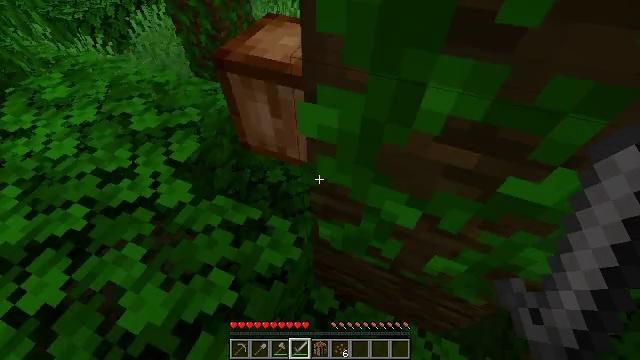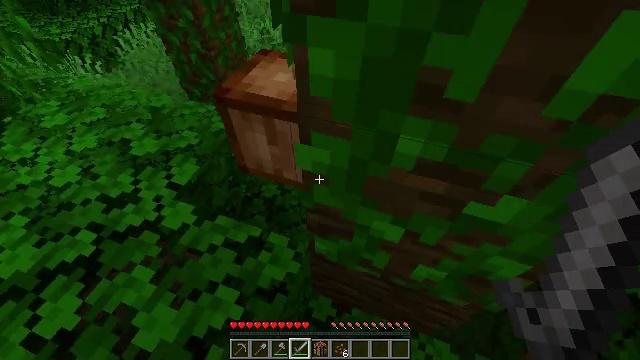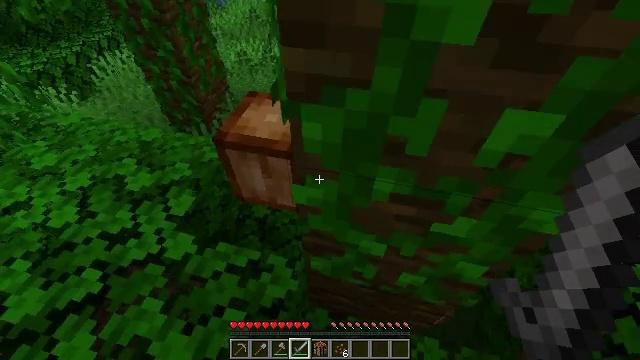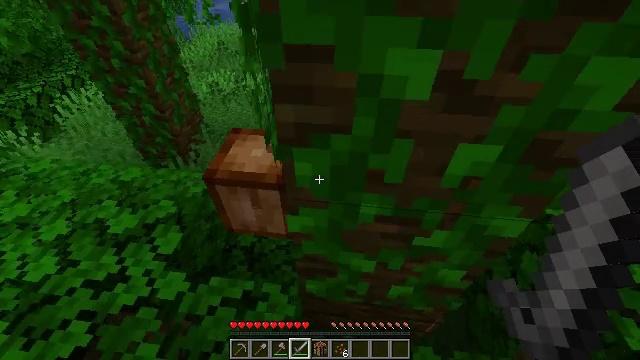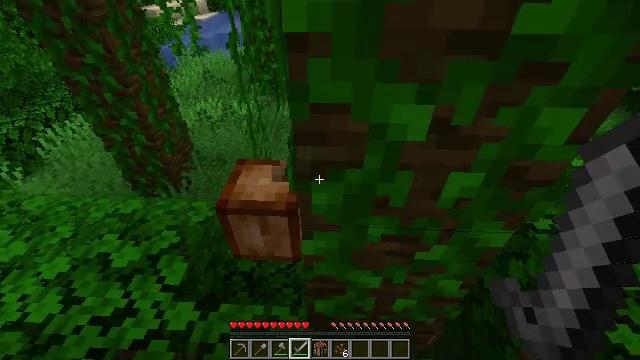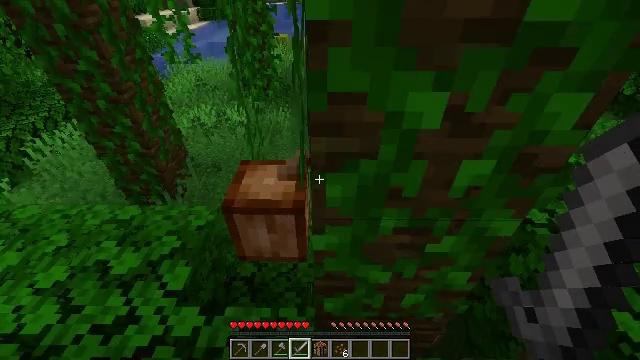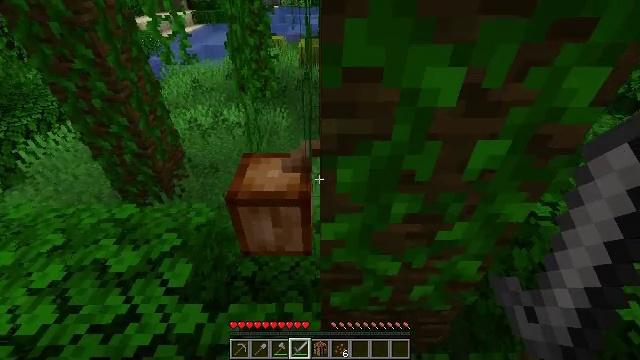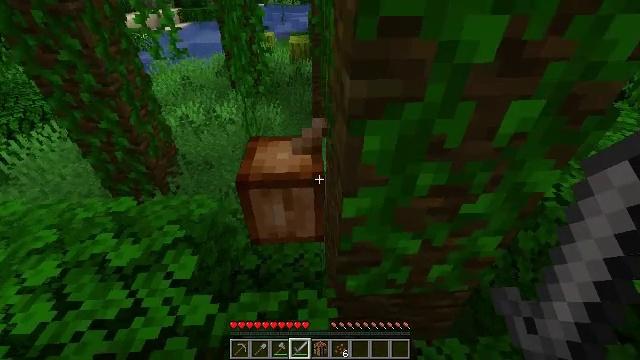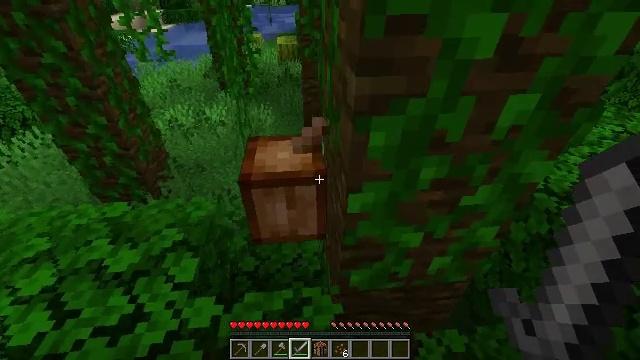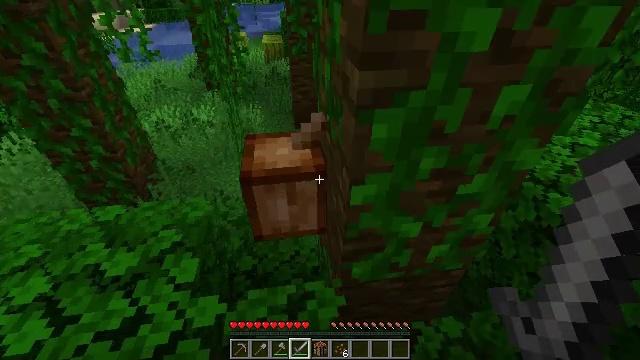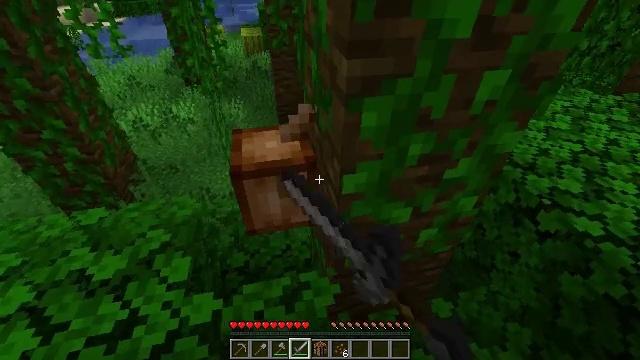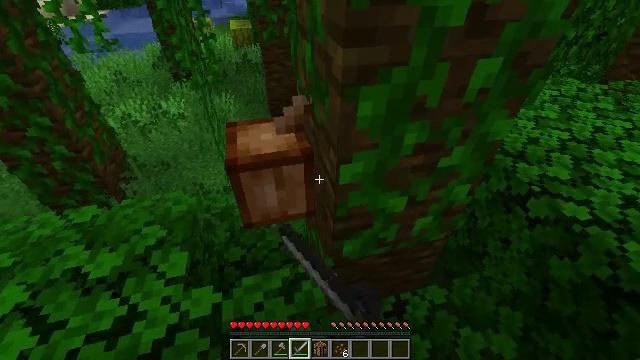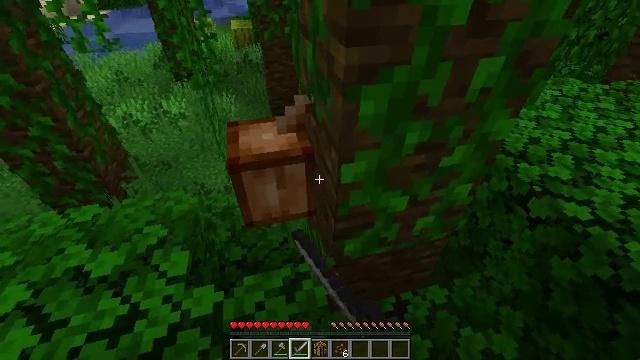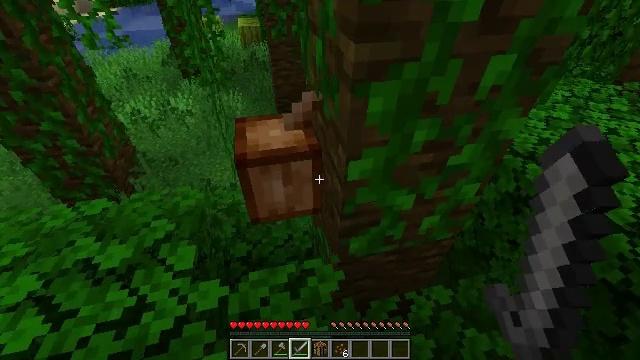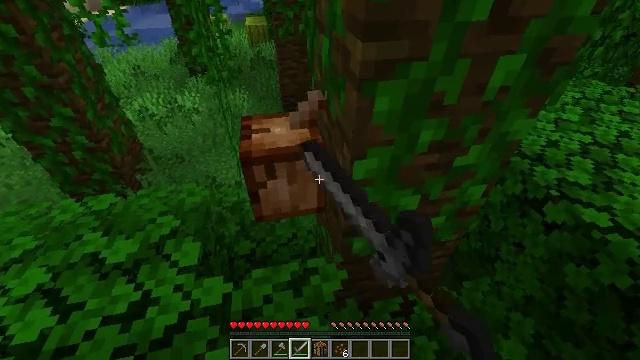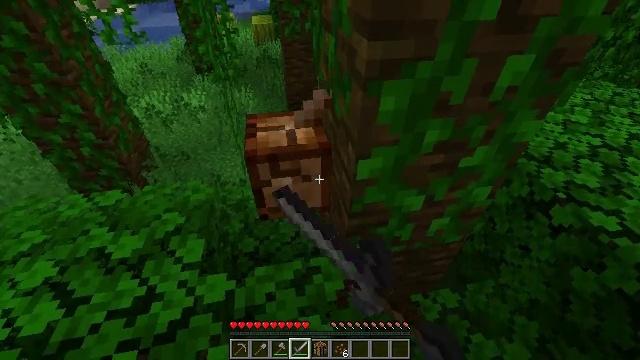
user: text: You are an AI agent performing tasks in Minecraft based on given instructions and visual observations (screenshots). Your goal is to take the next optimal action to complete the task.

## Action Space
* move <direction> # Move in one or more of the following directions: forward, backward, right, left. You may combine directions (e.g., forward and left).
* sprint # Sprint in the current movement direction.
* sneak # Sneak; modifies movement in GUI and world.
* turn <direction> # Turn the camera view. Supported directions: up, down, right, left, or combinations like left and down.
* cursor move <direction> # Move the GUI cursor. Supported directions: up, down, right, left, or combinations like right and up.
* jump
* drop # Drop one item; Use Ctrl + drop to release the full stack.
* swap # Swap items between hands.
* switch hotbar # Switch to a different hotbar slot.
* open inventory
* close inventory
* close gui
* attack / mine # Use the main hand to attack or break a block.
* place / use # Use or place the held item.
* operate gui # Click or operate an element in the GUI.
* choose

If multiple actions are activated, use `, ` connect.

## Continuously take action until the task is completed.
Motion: motion action
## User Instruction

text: Gather cocoa beans from the pod.
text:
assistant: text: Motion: move left, turn right and up, jump
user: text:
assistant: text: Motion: move left, turn right and up, jump
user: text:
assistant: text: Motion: move left, turn right and up
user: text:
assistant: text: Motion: move left, turn right and up
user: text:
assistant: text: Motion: move left, turn right and up
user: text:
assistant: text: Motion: move left, turn right
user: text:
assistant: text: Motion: move left, turn right
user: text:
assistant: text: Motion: turn right
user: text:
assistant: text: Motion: turn right, attack / mine
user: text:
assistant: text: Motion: turn right and down, attack / mine
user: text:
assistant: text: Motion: turn right and down, attack / mine
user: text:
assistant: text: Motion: attack / mine
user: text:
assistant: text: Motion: turn left, attack / mine
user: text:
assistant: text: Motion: turn left, attack / mine
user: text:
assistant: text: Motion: turn left, attack / mine
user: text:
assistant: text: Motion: attack / mine
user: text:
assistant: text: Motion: attack / mine
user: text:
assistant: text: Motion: attack / mine
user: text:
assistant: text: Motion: attack / mine
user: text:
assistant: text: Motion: attack / mine
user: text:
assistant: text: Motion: attack / mine
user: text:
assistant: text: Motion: attack / mine